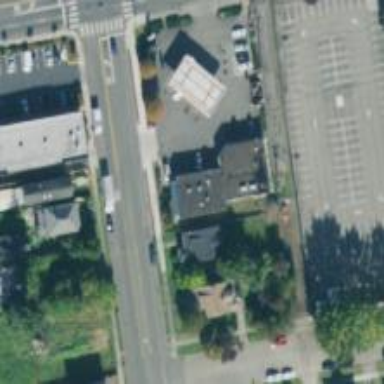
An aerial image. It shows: Convenience shop.